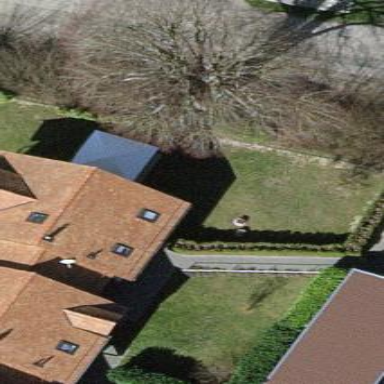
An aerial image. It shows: Terrace-style building with gabled roof.